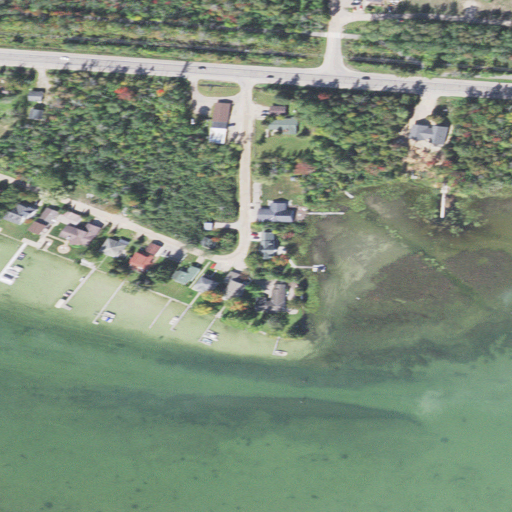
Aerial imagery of cape in Michigan named Indiana Point containing open water, woody wetlands, low intensity development, medium intensity development, open development, herbaceous wetlands, and grassland